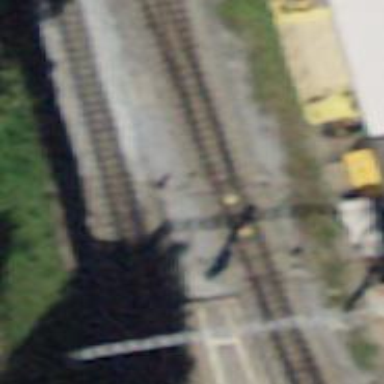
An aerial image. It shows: Railway switch.